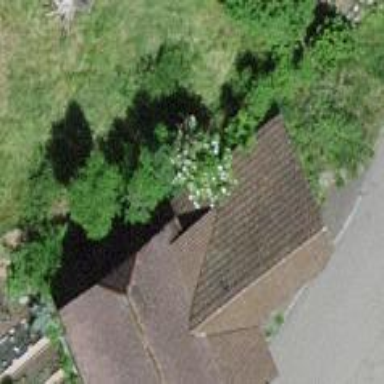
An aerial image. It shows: Barn.